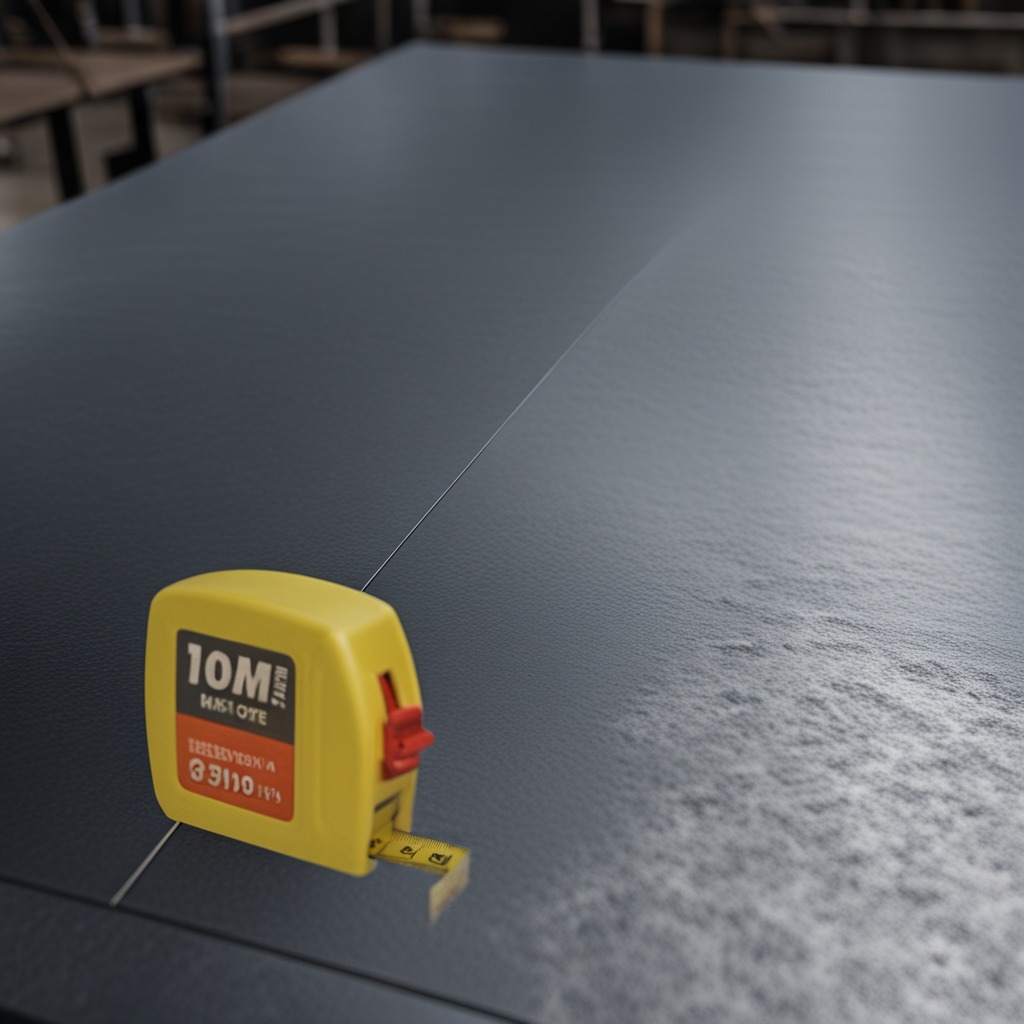
A measuring tape lies on the cold steel table in a mining workshop.